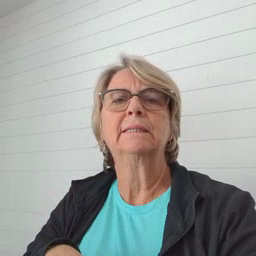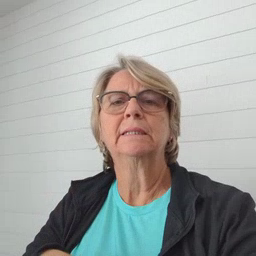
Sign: jeans